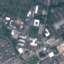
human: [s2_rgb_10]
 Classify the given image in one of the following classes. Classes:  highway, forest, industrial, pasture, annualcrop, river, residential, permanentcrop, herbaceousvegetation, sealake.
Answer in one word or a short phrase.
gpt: Industrial